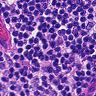
Metastatic tissue present: no